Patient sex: F
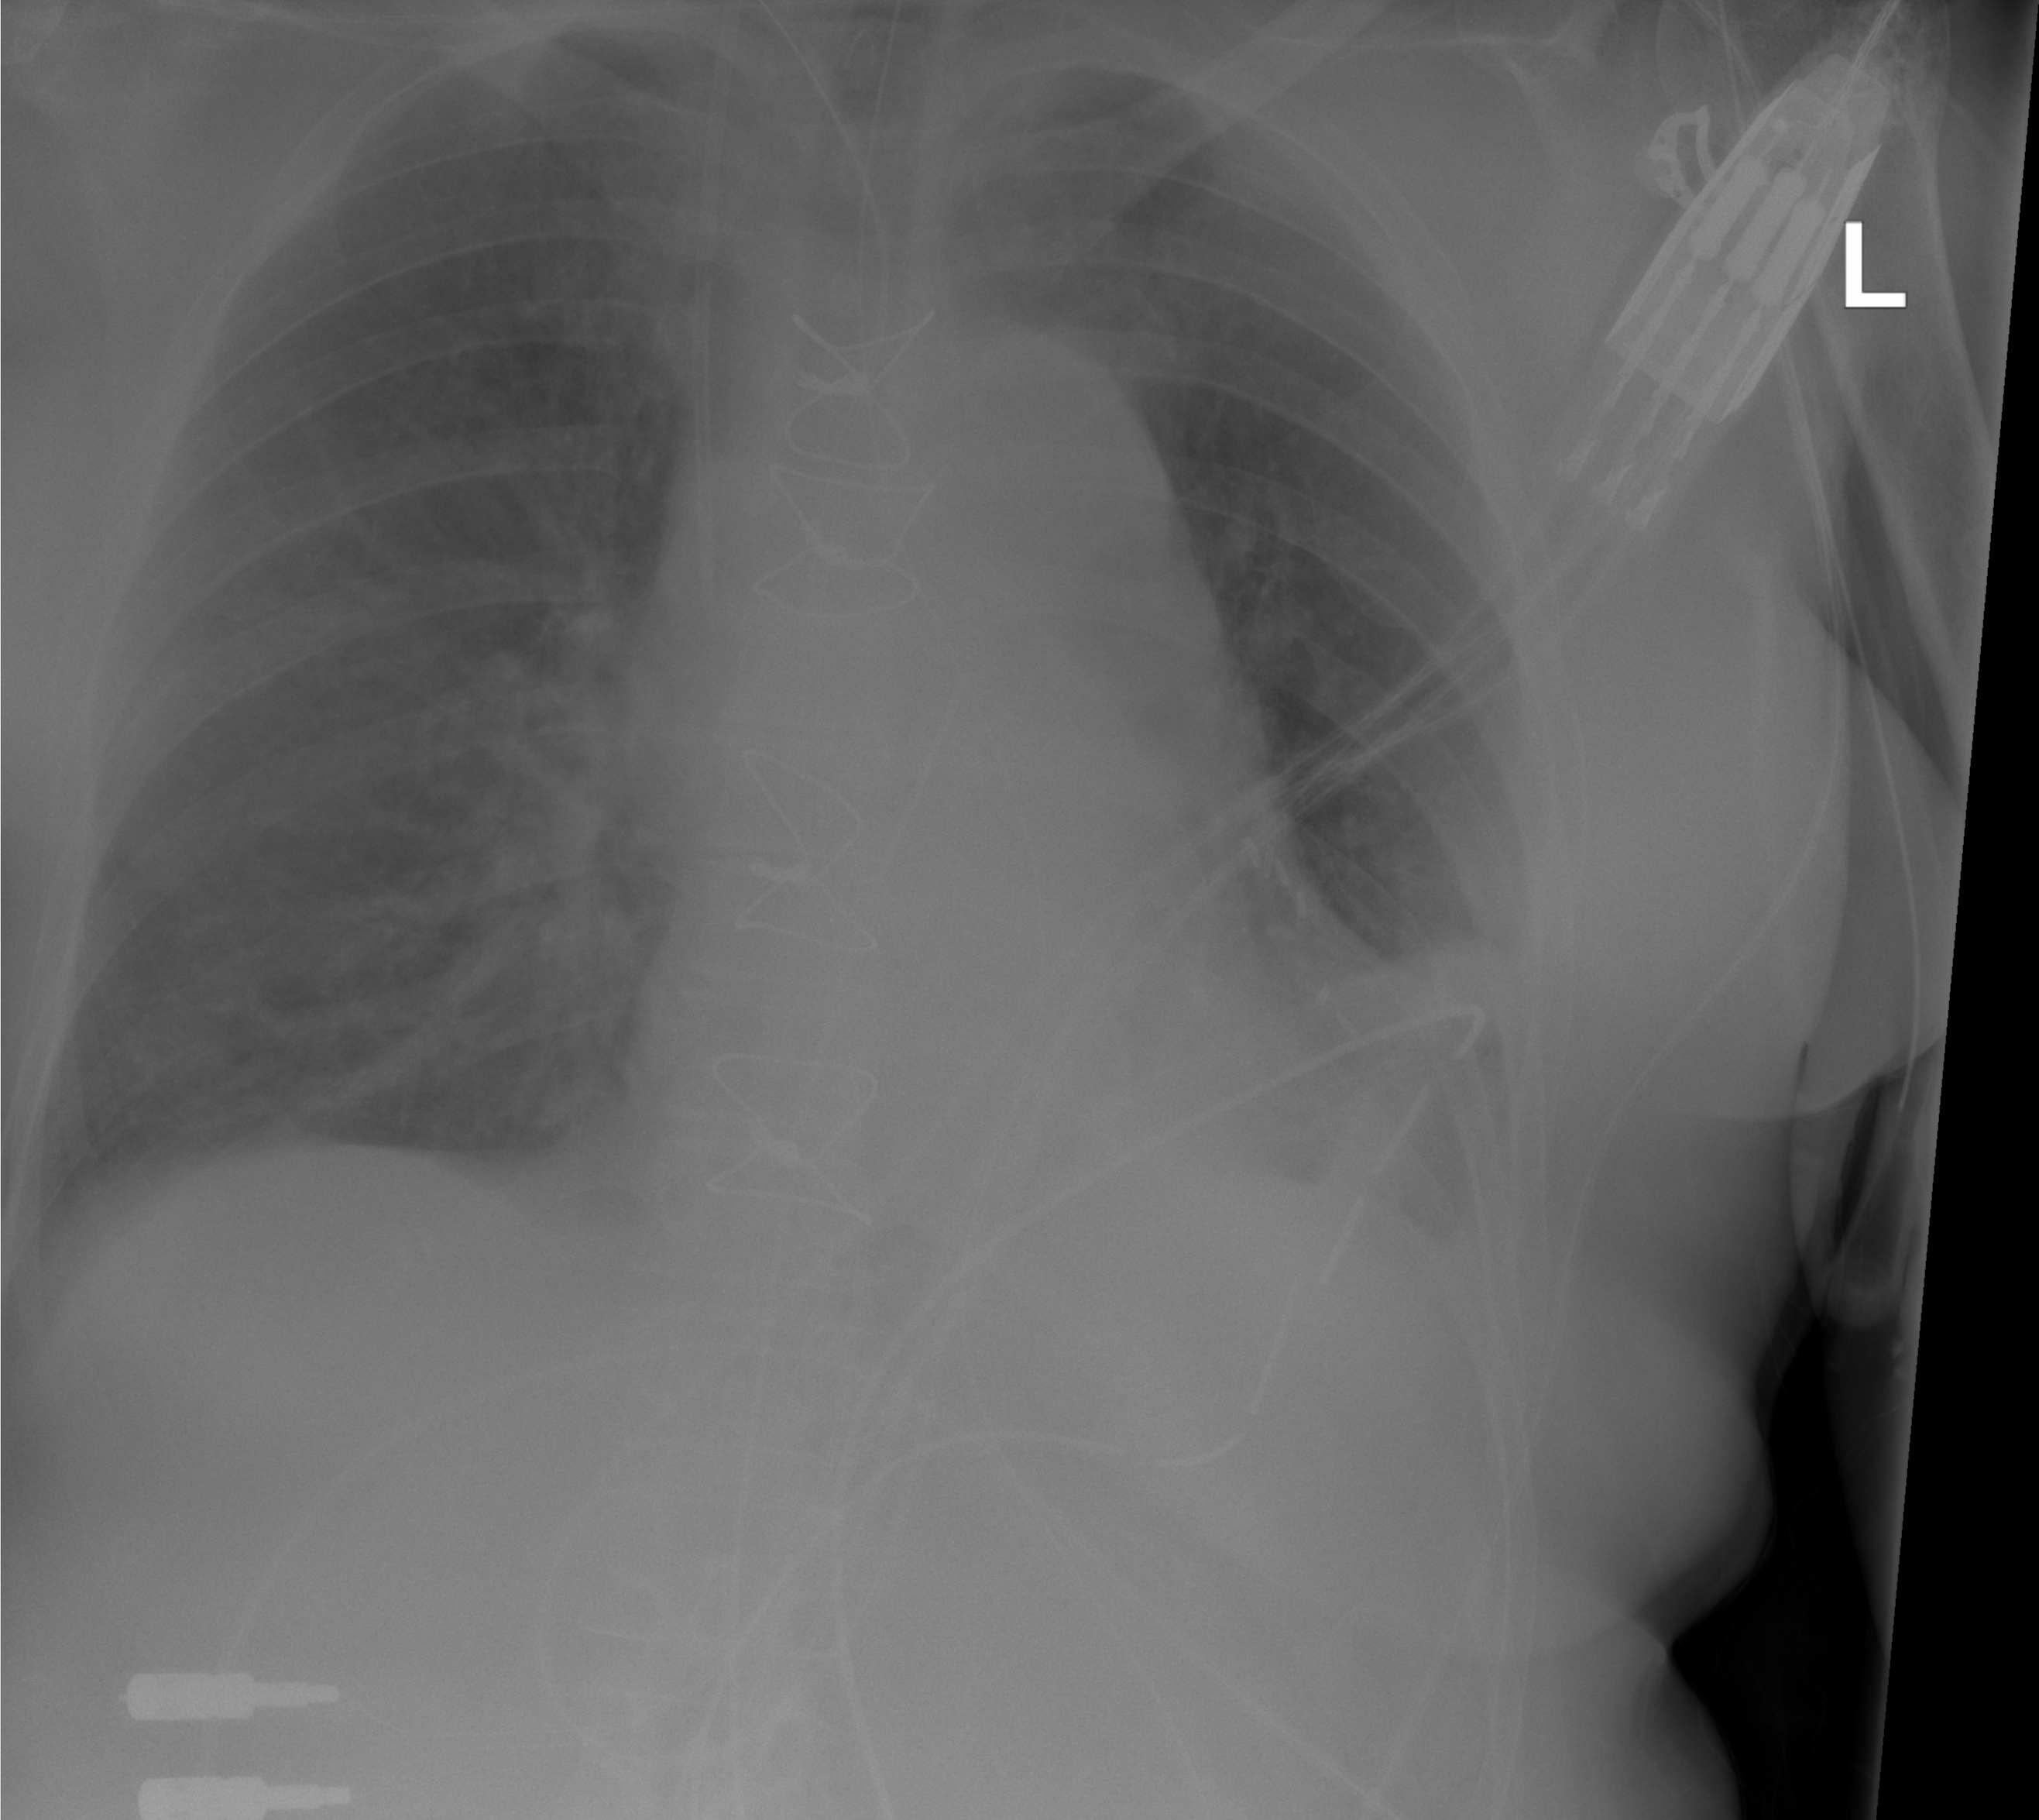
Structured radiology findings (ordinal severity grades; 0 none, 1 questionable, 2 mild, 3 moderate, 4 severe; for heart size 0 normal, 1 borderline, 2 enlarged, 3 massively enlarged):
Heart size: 0
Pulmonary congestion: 0
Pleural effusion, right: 1
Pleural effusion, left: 1
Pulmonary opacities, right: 0
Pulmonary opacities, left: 0
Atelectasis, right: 1
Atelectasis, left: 1